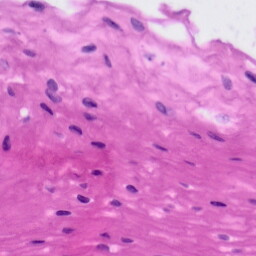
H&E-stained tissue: Tonsil